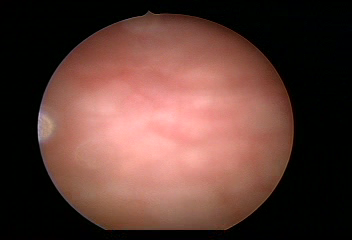
Modality: WLC
Class: Normal mucosa
Bladder cancer association: No